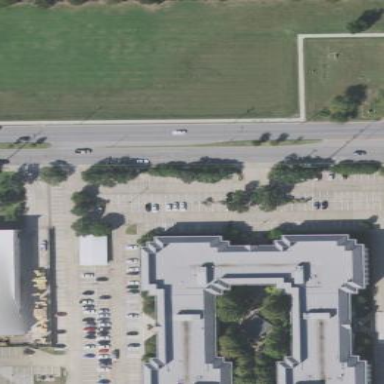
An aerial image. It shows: Commercial building.